Question: I have my console (image down below), and I have a command that will replace all oldstinrg to newstring. But how do I count how many of those were replaced?
'''
else if(intext.startsWith("replace ")){
String[] replist = original.split(" +");
String repfrom = replist[1];
String repto = replist[2];
lastorep = repfrom;
lasttorep = repto;
String outtext = output.getText();
String newtext = outtext.replace(repfrom, repto);
output.setText(newtext);
int totalreplaced = 0; //how to get how many replaced strings were there?
message("Total replaced: " + totalreplaced + " from " + repfrom + " to " + repto);
}
'''

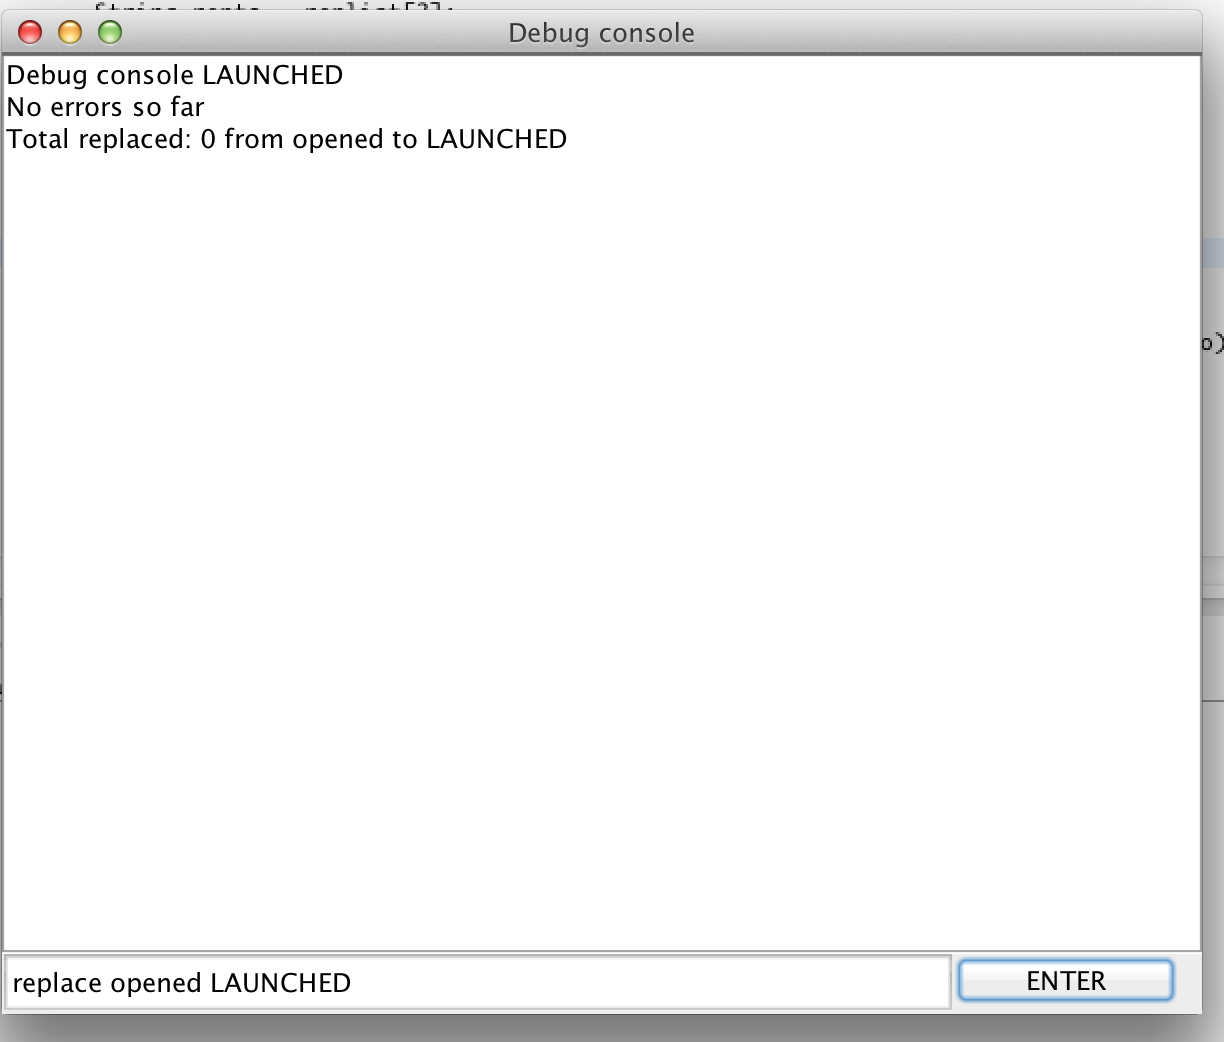
Answer: you could use String.replaceFirst and count it yourself:
'''
String outtext = output.getText();
String newtext = outtext;
int totalreplaced = 0;
//check if there is anything to replace
while( !newtext.replaceFirst(repfrom, repto).equals(newtext) ) {
newtext = newtext.replaceFirst(repfrom, repto);
totalreplaced++;
}
message("Total replaced: " + totalreplaced + " from " + repfrom + " to " + repto);
'''